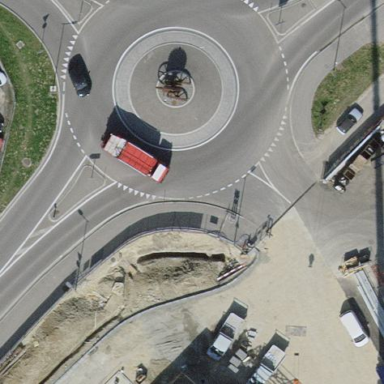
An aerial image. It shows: Secondary road made of asphalt leading to roundabout.